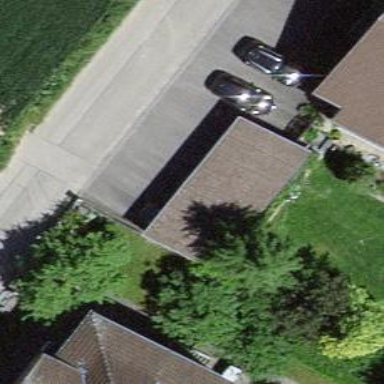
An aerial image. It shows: View of roof of building.